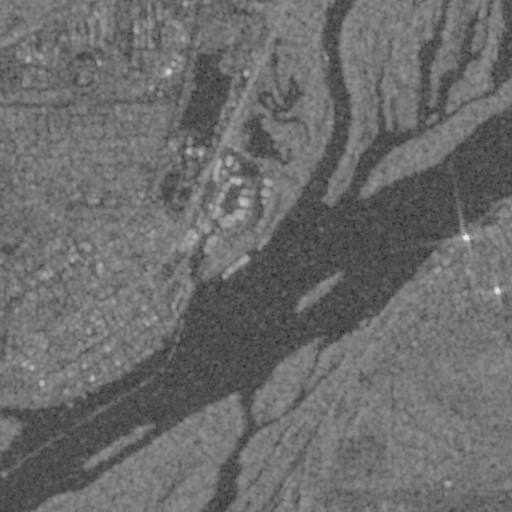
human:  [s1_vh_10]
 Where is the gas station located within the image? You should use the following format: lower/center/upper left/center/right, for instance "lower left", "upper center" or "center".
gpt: The gas station is located in the center right of the image.
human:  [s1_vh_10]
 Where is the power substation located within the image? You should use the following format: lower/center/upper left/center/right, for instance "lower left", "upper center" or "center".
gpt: The power substation is located in the upper left of the image.
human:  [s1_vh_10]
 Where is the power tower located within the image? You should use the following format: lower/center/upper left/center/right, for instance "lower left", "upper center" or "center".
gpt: The power tower is located in the upper left of the image.
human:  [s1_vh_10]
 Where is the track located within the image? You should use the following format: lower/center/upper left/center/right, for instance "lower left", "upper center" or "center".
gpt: The track is located in the center left of the image.
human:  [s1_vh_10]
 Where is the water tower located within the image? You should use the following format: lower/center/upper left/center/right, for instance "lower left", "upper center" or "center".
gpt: The water tower is located in the lower left of the image.
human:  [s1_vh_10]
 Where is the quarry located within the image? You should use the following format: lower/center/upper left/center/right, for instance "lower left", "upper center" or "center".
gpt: There is no quarry in the image.

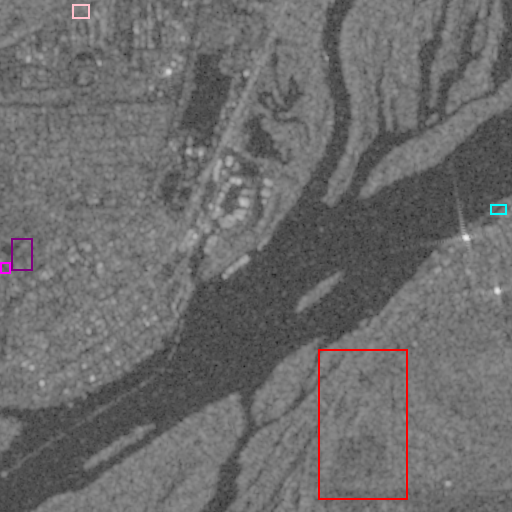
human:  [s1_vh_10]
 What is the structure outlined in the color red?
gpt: The structure outlined in red is a park.
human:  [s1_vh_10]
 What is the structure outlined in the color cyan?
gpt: The structure outlined in cyan is a parking lot.
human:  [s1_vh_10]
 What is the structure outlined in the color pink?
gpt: The structure outlined in pink is a power substation.
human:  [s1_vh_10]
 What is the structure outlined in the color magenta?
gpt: The structure outlined in magenta is a track.
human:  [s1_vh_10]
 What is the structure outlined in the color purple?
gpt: The structure outlined in purple is a building.
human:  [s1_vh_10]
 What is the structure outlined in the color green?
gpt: There is no green outline.